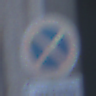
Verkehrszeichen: AbsolutesHalteverbot
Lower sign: MehrspurigeFahrzeugeFrei5
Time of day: SunriseSunset
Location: Outdoor (Urban)
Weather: Clear
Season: NotSpecified
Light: Natural